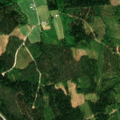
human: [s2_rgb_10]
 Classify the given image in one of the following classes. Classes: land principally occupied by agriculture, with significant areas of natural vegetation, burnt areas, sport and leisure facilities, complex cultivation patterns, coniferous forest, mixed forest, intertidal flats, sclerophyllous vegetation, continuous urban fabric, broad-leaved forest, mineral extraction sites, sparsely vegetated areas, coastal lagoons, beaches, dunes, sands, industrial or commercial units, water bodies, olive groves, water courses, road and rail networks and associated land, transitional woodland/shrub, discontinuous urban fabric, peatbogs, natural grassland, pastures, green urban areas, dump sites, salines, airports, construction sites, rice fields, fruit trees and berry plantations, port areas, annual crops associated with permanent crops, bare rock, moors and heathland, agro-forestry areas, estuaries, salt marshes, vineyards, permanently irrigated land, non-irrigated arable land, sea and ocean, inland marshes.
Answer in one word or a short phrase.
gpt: coniferous forest, mixed forest, transitional woodland/shrub